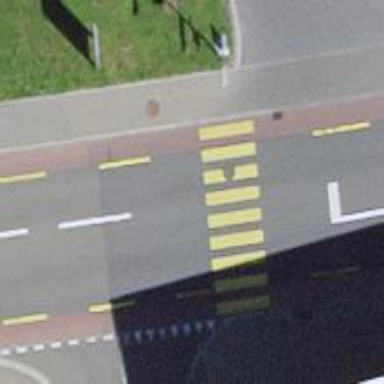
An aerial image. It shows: Marked crossing with zebra stripes on the road.